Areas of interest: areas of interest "Bolijie Used Car Trading City"
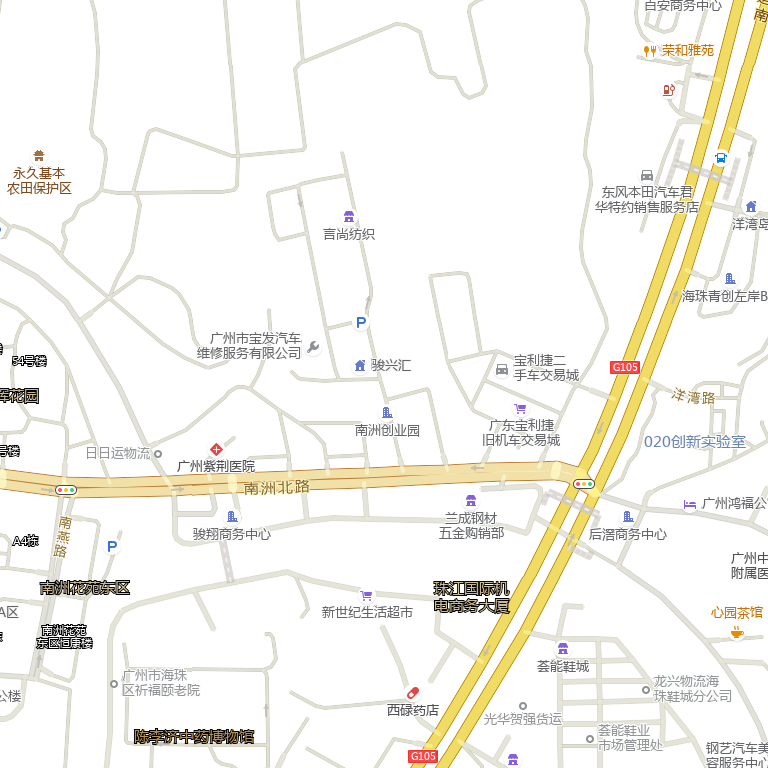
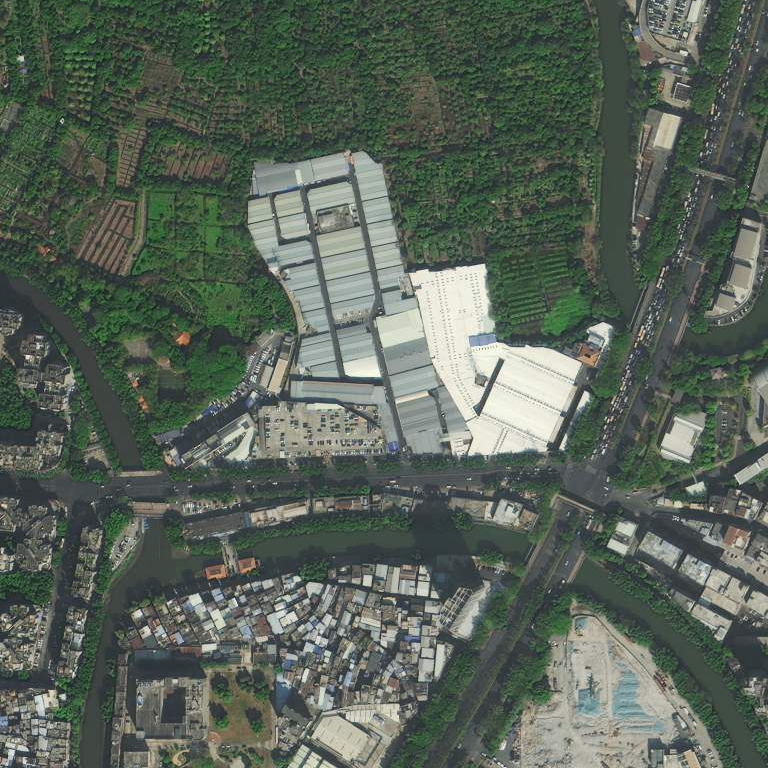